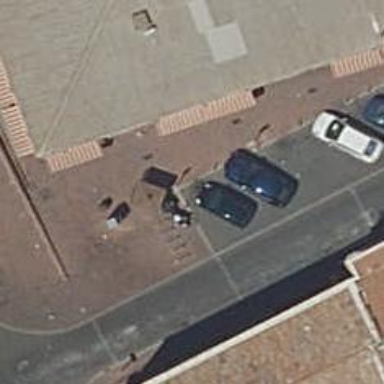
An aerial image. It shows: Bicycle parking area with stands available.